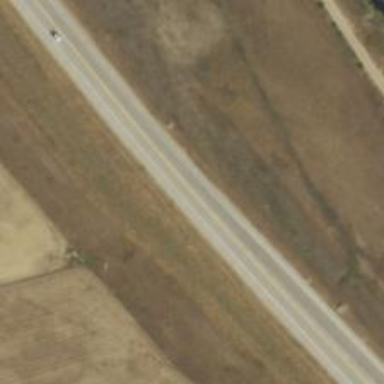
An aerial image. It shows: Asphalt road classified as trunk highway.